Aerial crown-view tile of a tropical tree (Barro Colorado Island, Panama), acquired 20241014:
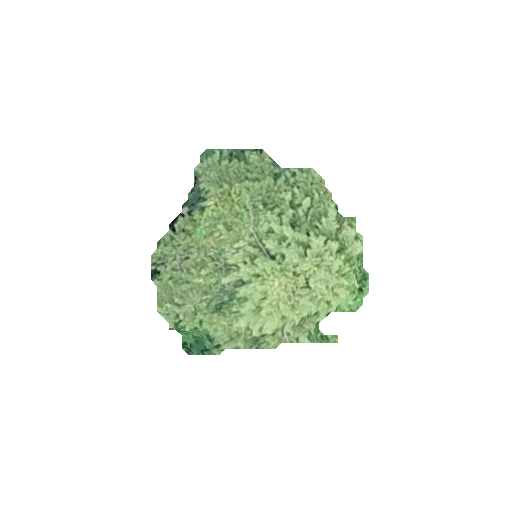
Species: Quararibea stenophylla
GBIF accepted scientific name: Quararibea stenophylla
Crown area: 50.495 m²